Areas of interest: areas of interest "GAC Honda Guangtong Store"
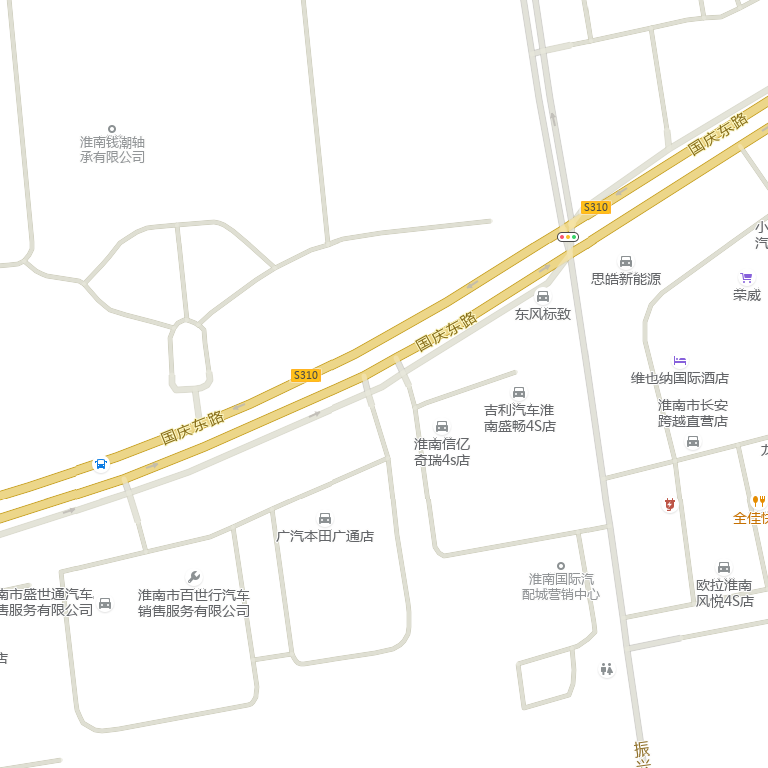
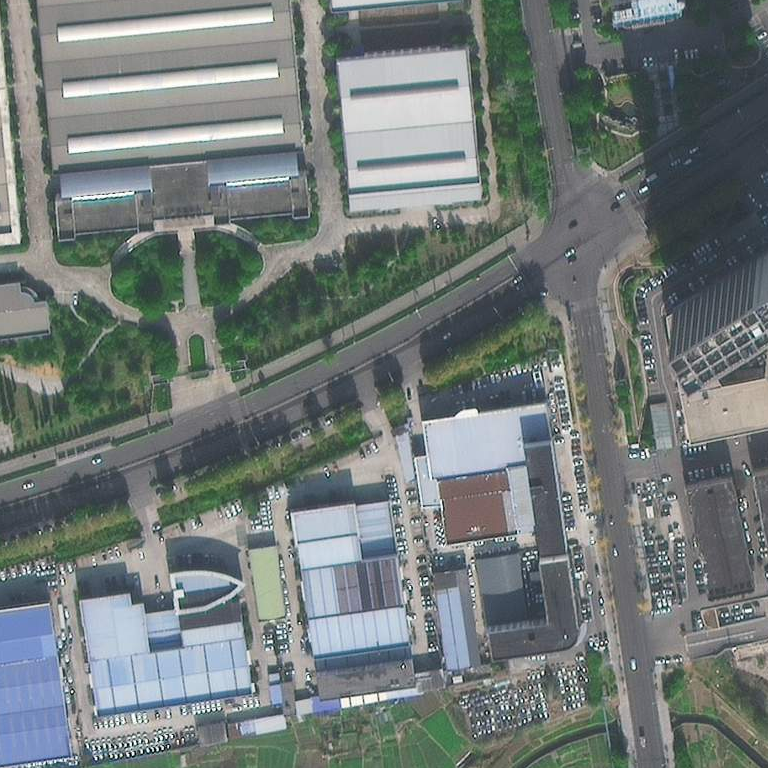